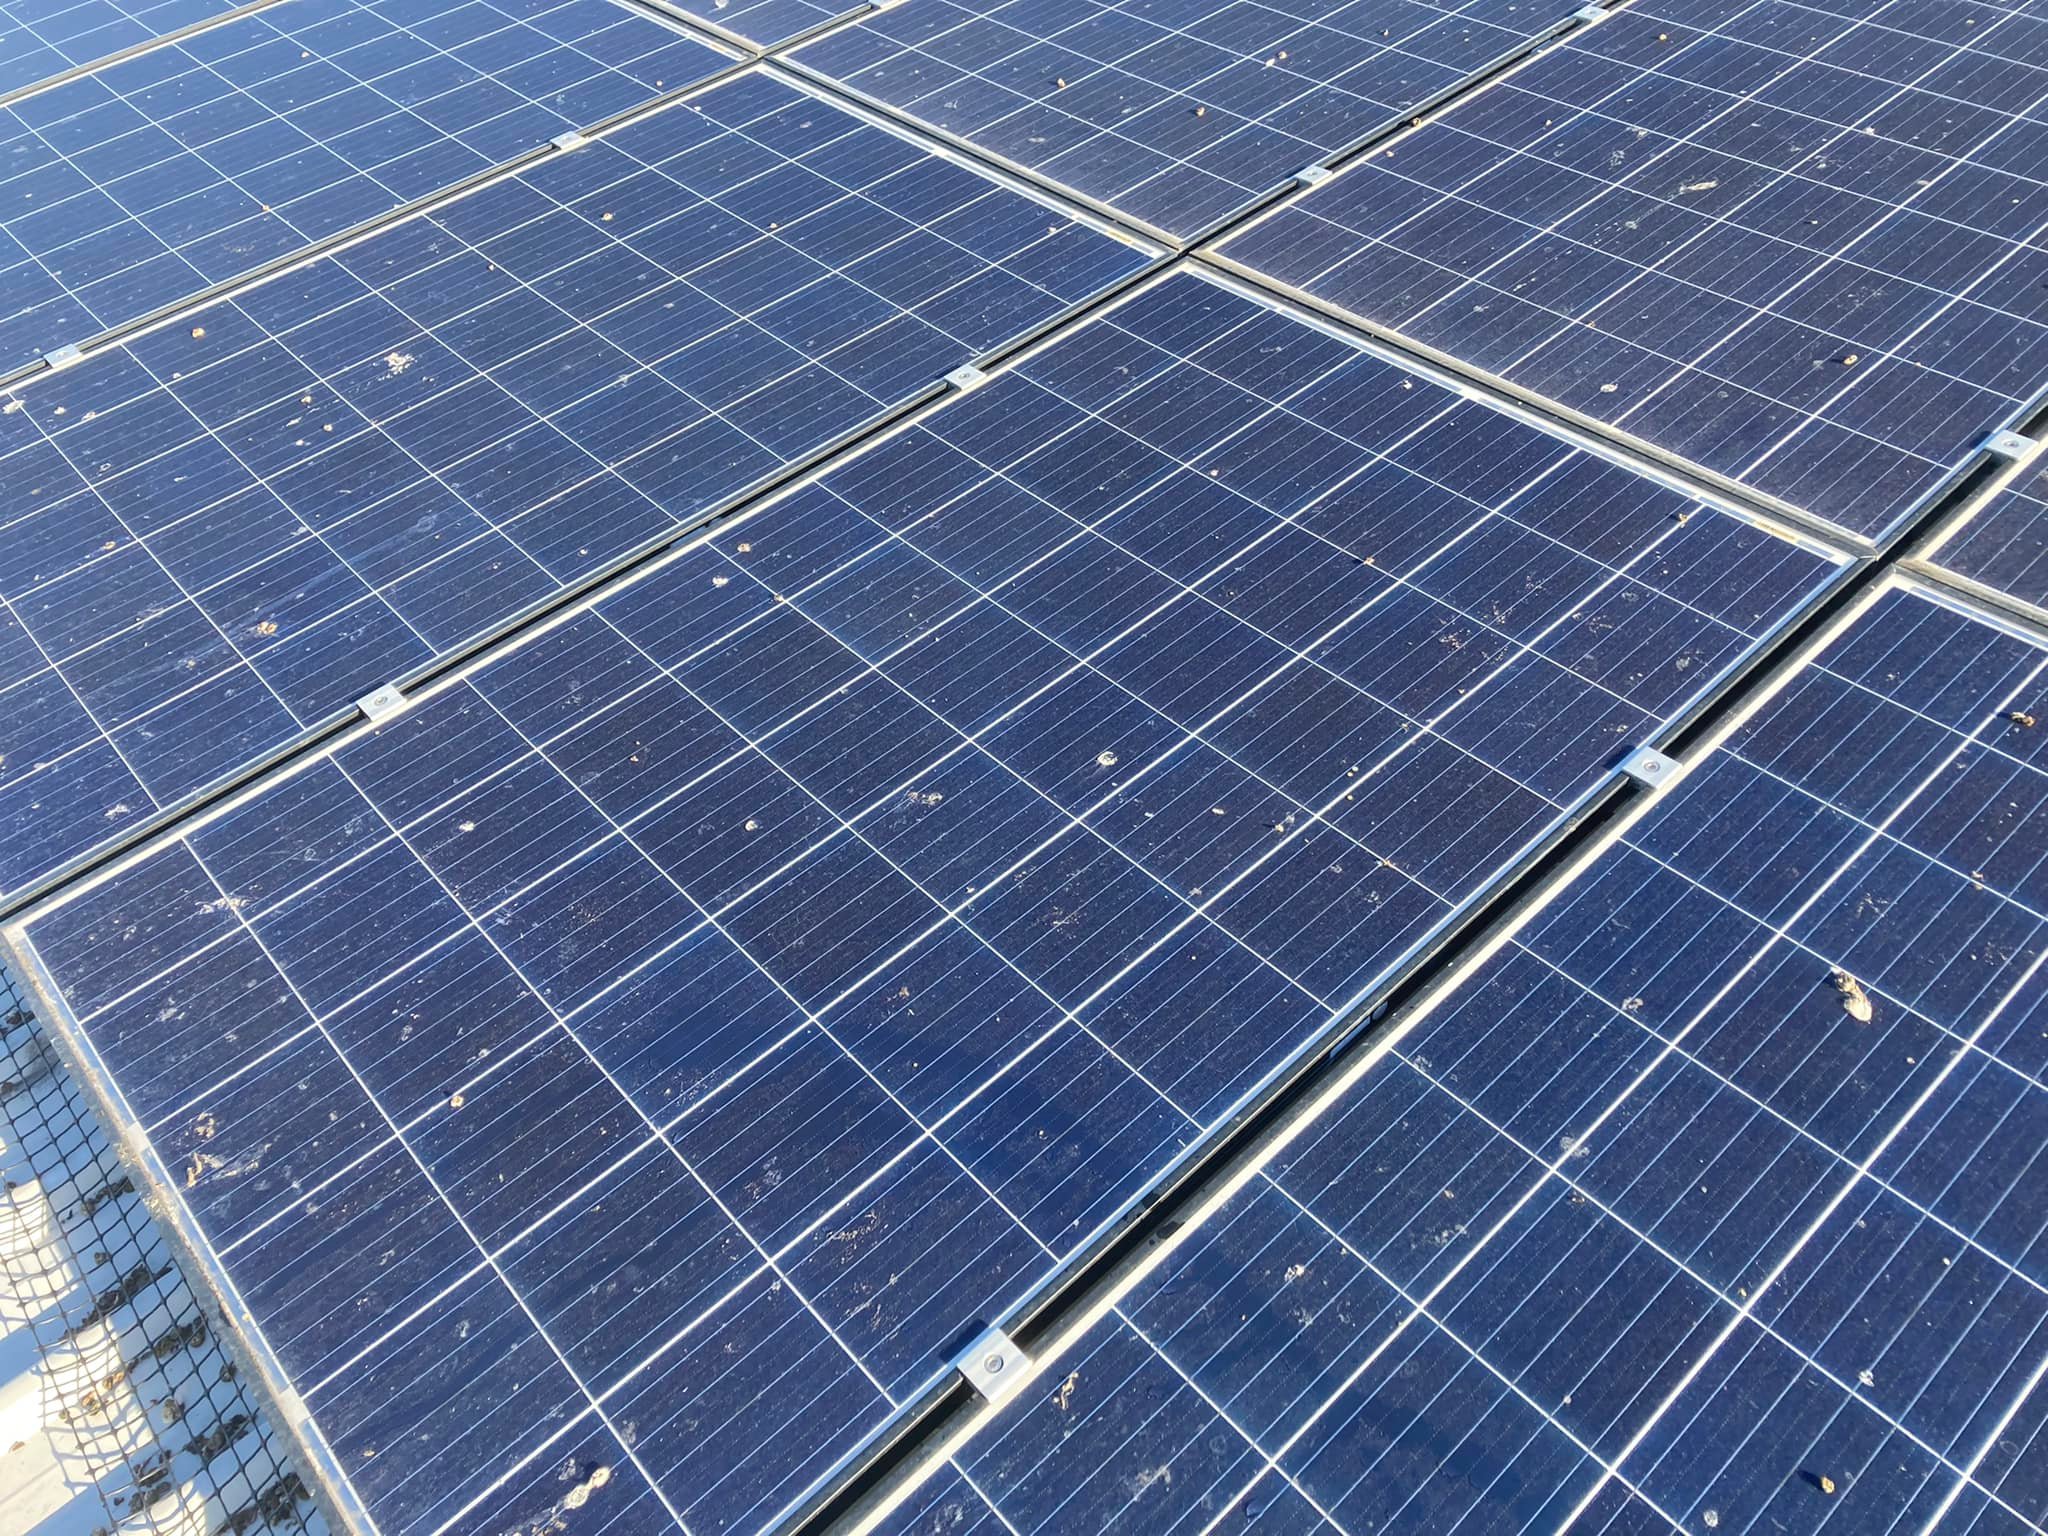
Label: Dusty